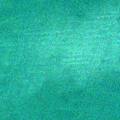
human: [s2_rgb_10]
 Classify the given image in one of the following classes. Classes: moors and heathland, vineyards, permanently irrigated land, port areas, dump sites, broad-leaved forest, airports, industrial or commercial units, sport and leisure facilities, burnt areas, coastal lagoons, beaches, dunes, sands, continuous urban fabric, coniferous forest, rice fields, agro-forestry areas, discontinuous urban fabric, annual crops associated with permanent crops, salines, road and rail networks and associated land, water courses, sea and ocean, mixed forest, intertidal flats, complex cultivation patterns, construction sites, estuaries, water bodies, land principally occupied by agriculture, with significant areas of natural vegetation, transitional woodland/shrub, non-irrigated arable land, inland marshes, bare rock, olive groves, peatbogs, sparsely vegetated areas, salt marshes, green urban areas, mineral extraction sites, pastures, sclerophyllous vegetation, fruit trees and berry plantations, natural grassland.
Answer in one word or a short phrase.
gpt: sea and ocean